Aerial crown-view tile of a tropical tree (Barro Colorado Island, Panama), acquired 20241112:
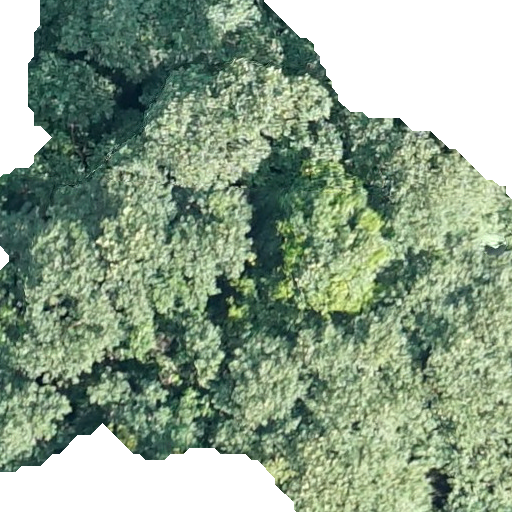
Species: Hieronyma alchorneoides
GBIF accepted scientific name: Hieronyma alchorneoides
Crown area: 408.95 m²